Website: bh-photo
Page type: customer-info-address
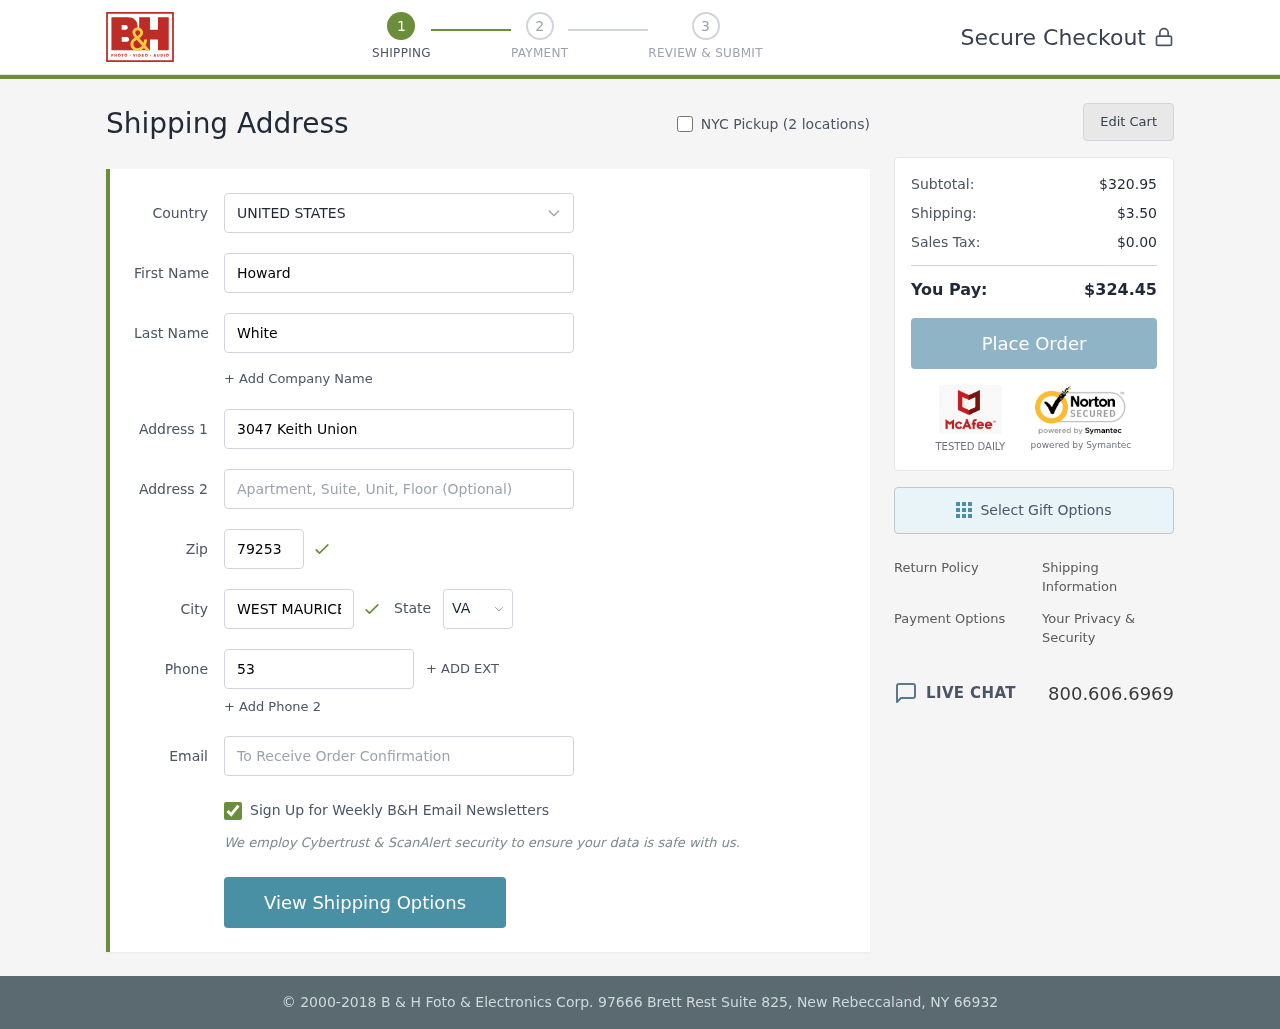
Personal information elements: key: PII_CITY
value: West Maurice
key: PII_COUNTRY
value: United States
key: PII_EMAIL
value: howard_white@hotmail.com
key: PII_FIRSTNAME
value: Howard
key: PII_LASTNAME
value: White
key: PII_PHONE
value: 5304673809
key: PII_POSTCODE
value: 79253
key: PII_STATE_ABBR
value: VA
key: PII_STREET
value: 3047 Keith Union
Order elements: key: ORDER_SUBTOTAL
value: $320.95
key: ORDER_SHIPPING_COST
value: $3.50
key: ORDER_TAX
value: $0.00
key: ORDER_TOTAL
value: $324.45